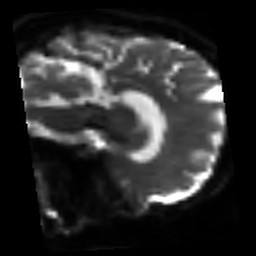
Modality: sbref
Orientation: sagittal
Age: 64
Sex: male
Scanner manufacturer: siemens
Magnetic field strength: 3 T
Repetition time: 3.2 s
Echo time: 0.081 s